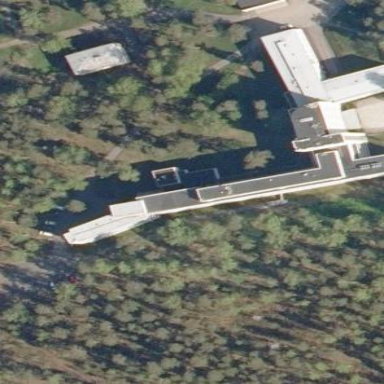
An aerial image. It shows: Hospital building.